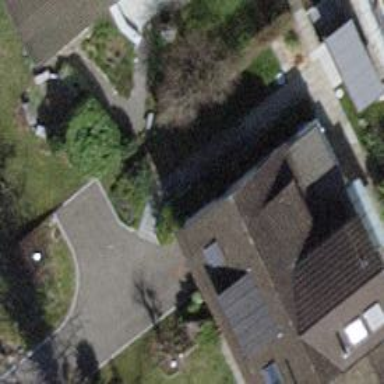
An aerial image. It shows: Detached building with gabled roof.